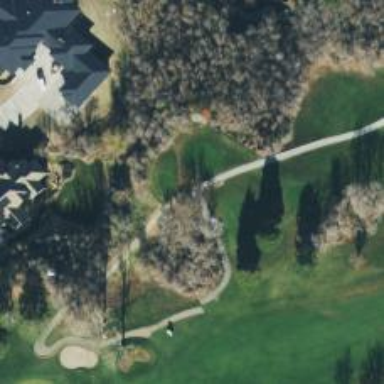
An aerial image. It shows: Service road designated as golf cart path.